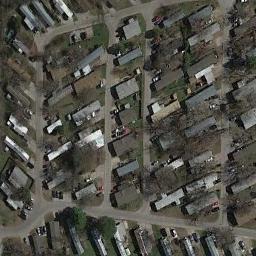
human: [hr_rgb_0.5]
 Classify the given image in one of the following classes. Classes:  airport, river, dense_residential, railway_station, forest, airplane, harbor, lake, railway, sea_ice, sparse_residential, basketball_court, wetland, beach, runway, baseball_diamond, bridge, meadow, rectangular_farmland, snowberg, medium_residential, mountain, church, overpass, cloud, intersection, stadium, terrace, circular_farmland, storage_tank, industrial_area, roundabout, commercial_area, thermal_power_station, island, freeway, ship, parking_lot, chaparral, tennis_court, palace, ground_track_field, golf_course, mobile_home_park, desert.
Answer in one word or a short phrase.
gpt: mobile_home_park